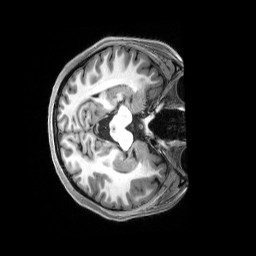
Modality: T1w
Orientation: axial
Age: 19
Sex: female
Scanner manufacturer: siemens
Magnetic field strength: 3 T
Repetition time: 2.5 s
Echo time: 0.00222 s